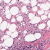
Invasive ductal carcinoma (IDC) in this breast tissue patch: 1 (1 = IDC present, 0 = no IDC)